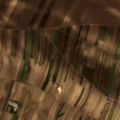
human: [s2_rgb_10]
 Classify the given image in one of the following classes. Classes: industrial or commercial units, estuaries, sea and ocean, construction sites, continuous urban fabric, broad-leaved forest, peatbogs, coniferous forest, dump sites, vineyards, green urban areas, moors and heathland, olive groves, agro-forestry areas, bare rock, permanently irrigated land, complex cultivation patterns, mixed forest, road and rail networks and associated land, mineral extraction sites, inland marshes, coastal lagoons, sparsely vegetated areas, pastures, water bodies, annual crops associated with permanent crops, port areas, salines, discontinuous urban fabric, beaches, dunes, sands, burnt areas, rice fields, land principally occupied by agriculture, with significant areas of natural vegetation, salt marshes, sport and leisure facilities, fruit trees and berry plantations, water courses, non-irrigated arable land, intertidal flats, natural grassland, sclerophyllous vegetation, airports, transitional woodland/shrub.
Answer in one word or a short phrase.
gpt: non-irrigated arable land, vineyards